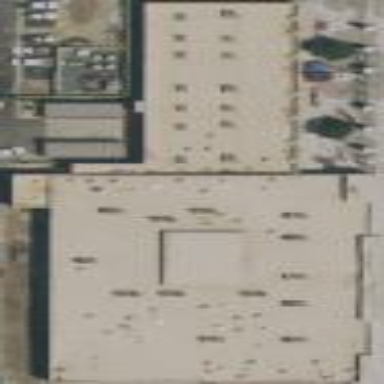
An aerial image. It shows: Food court located inside building.